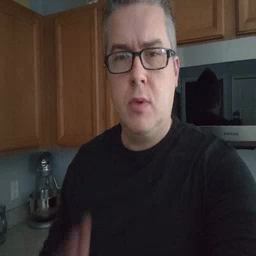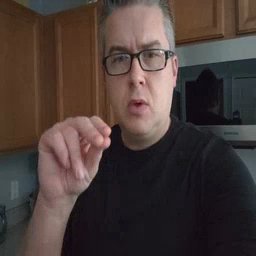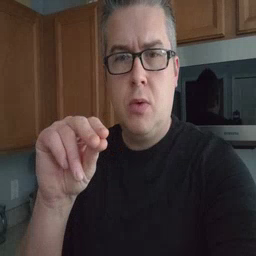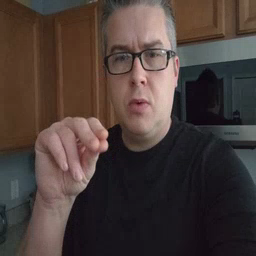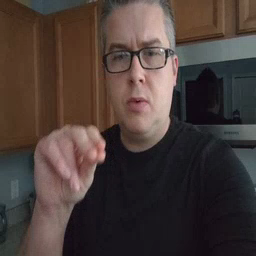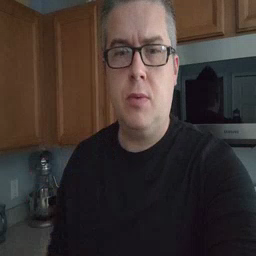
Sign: no